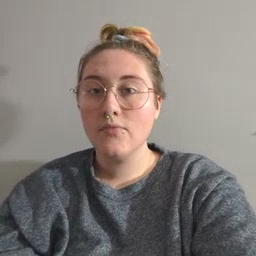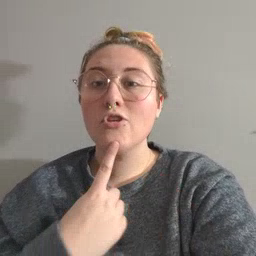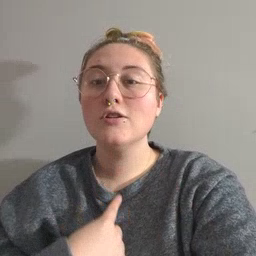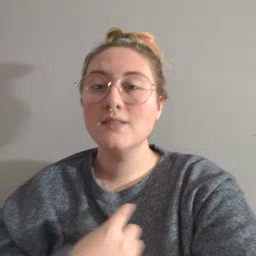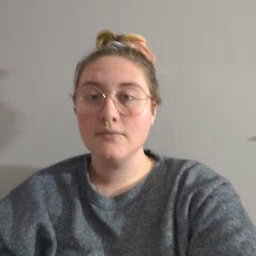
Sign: thirsty